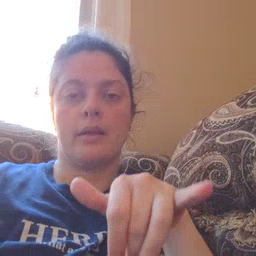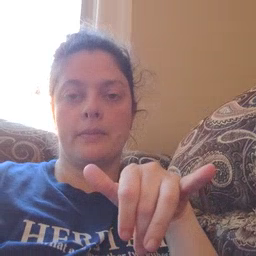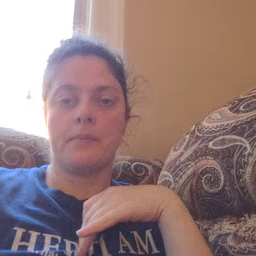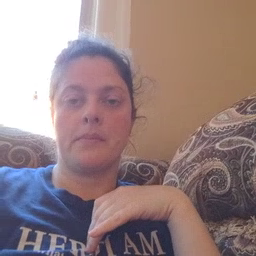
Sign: that